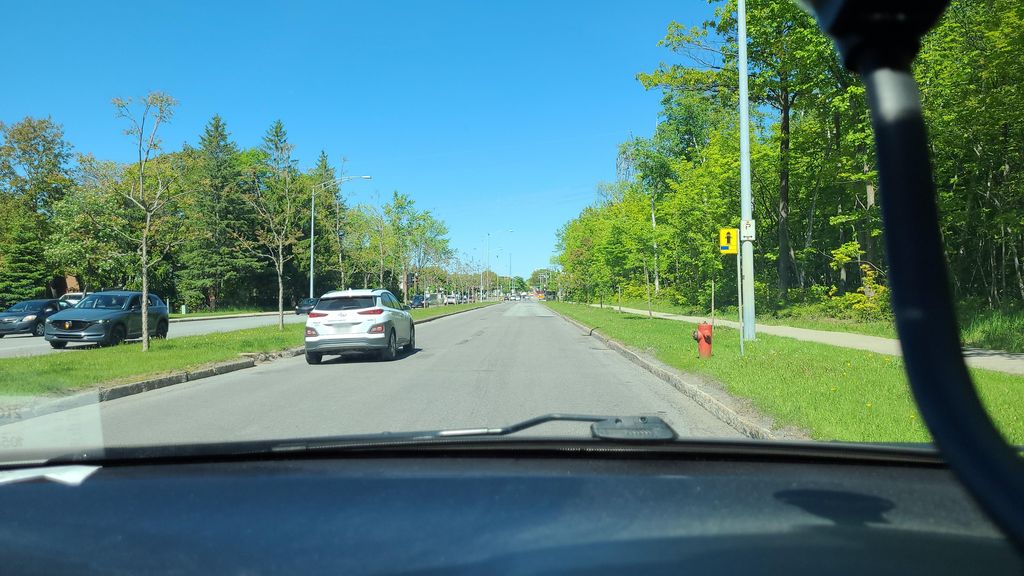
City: quebec_city